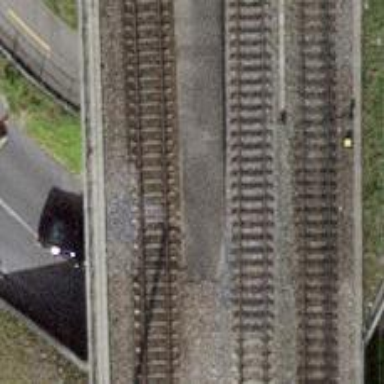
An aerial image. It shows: Railway bridge with electrified contact line. There is one track on the bridge.